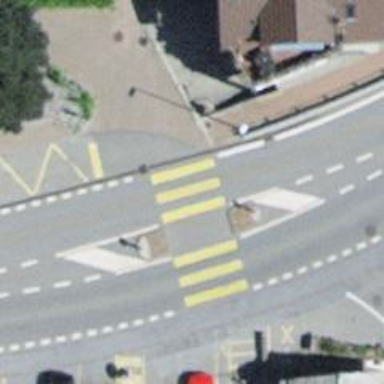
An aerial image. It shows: Marked road crossing with pedestrian island.